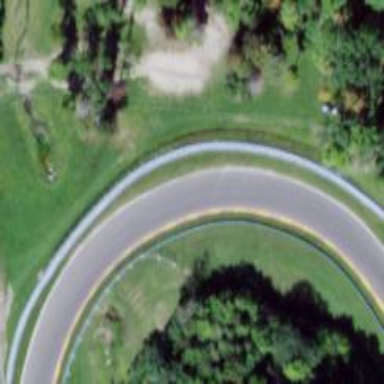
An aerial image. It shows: Raceway road.